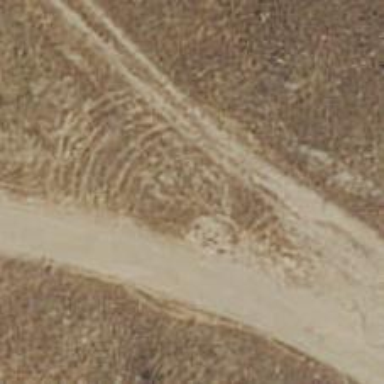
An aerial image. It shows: Unclassified road with dirt surface.